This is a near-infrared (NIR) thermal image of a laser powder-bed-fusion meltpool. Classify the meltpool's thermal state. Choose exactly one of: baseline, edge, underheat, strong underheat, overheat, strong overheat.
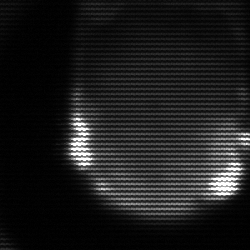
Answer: edge